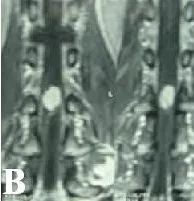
Coronal.
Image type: radiology (mri)